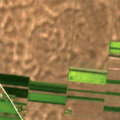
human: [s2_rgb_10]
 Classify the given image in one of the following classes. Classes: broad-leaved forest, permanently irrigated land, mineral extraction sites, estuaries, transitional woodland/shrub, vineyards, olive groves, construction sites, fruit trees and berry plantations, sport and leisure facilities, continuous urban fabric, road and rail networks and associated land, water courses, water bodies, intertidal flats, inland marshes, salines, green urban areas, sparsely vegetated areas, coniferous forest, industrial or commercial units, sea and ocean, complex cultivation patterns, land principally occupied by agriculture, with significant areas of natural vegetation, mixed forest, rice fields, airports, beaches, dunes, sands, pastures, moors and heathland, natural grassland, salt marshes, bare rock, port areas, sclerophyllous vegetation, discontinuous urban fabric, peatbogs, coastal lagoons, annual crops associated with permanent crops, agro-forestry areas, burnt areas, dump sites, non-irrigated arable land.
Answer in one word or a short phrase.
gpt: non-irrigated arable land